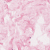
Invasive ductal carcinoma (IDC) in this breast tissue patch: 0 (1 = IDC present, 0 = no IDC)